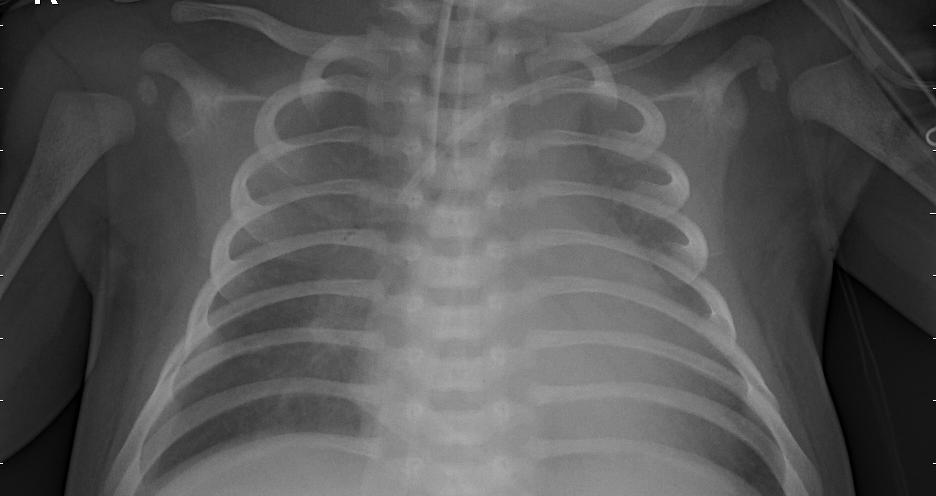
Diagnosis: PNEUMONIA